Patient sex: M
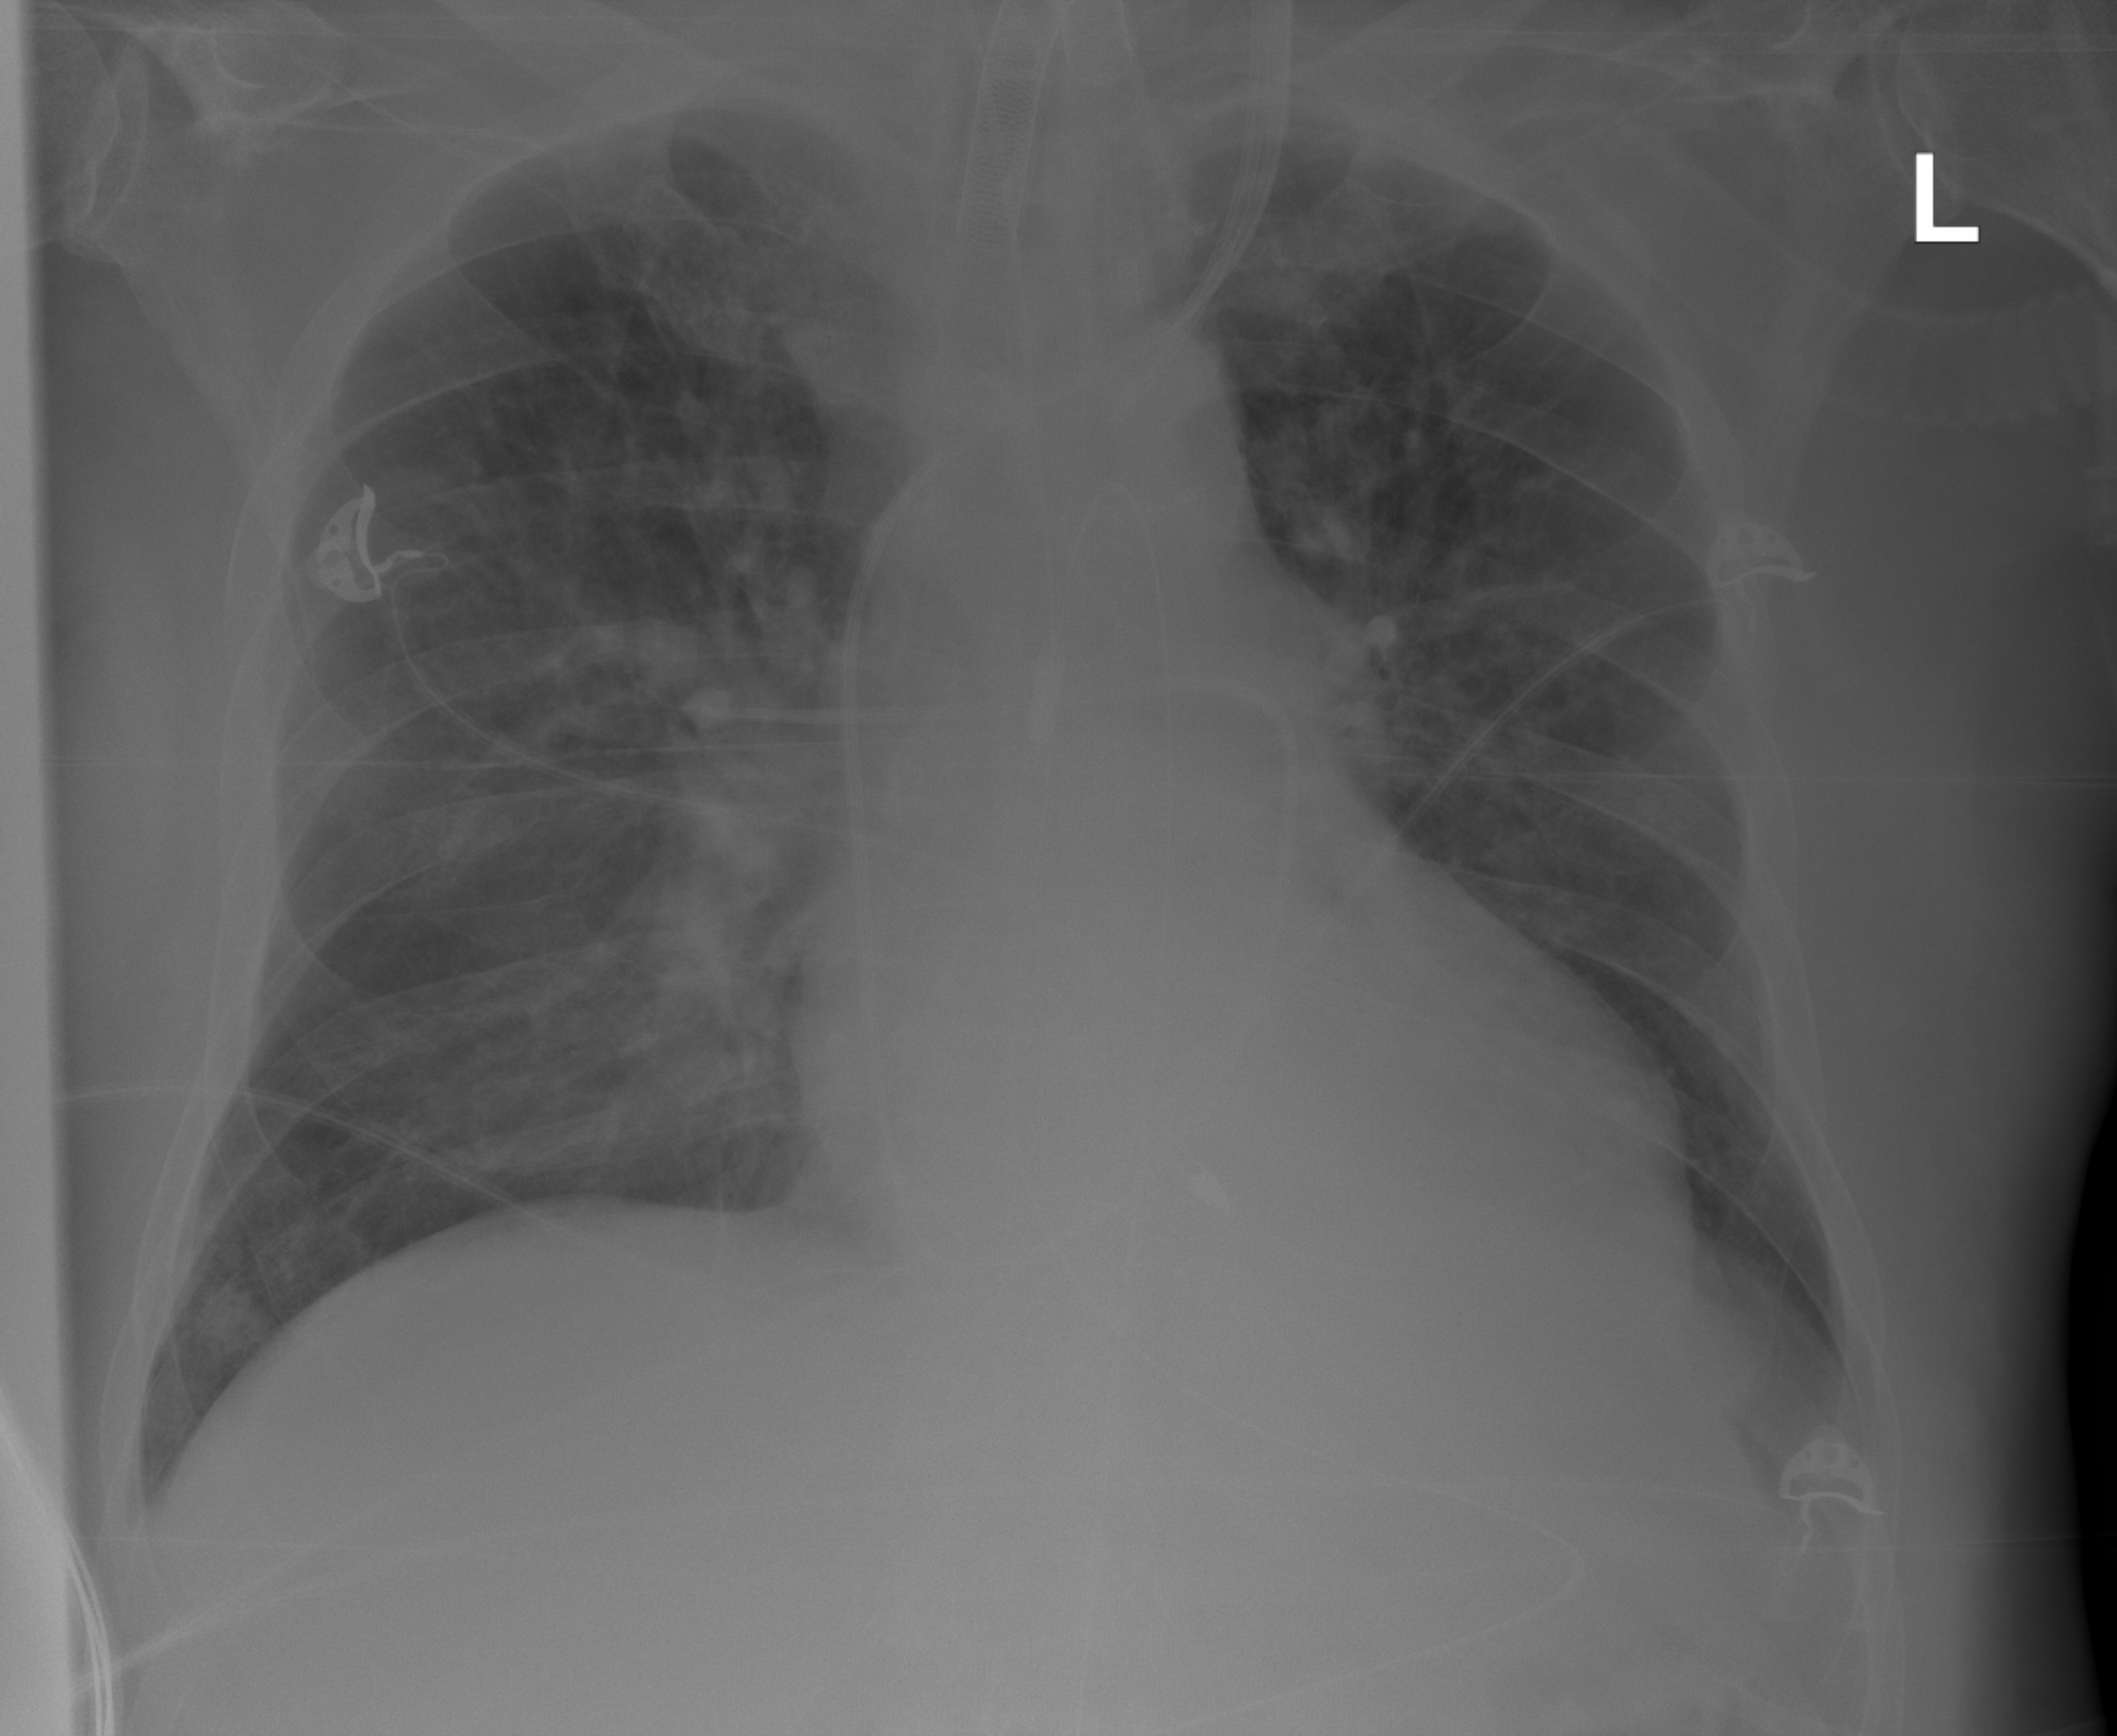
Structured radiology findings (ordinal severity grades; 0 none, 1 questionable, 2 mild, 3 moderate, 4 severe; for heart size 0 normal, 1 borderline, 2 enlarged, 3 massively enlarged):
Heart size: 1
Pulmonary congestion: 2
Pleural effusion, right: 0
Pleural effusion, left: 2
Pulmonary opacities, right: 2
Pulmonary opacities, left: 0
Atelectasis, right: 2
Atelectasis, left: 2